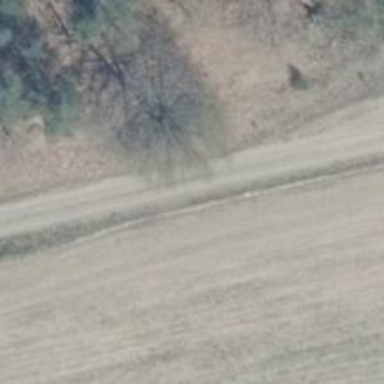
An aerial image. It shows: Unclassified road with concrete lanes.